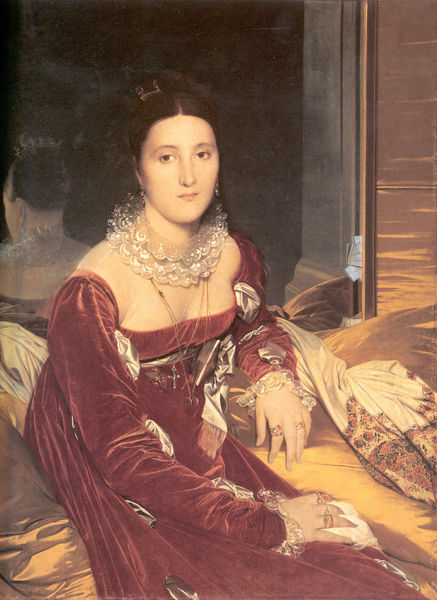
Titel: Madame Senonnes
Künstler: Jean Auguste Dominique Ingres
Standort: Nantes
Institution: Musée des Beaux-Arts
Schlagwörter: dunkel, gemälde, hand, haut, schatten, umhang, weiß, bäume, gelb, grün, ocker, sitzen, ausschnitt, braun, brust, busen, decolte, elegant, fenster, finger, frau, frisur, glas, grau, haar, hell, hintergrund, holz, kleid, licht, ohrring, raum, rücken, schmuck, schwarz, säule, zimmer, blick, dame, rot, tuch, beige, malerei, schleife, alt, jung, wand, augen, falten, gesicht, kragen, rahmen, samt, spitze, ärmel, bildnis, hals, halskrause, hände, portrait, porträt, spiegel, spiegelung, gold, haare, realismus, reich, sitzend, stoff, tücher, decke, schleifen, brosche, dekoltee, en face, frontal, krone, locken, perlen, prinzessin, renaissance, scheitel, rückenansicht, sofa, modell, halsband, spiegelbild, kette, hof, kissen, polster, tapete, dunkelrot, melancholie, bett, glatt, hochsteckfrisur, laken, rüschen, model, halsschmuck, ring, halskette, abendkleid, zettel, diwan, ringe, gemalt, kreuz, sitzecke, rückseite, scheibe, manschetten, liege, taschentuch, frontalansicht, anhänger, brief, durchsichtig, viktorianisch, herz, adelig, königin, bordeauxrot, spitzenmanschetten, gepolstert, empire, hofdame, englisch, dekolte, purpur, ingres, fenser, oel, decken, fester, collier, colier, geschmeide, sitzende frau, fingerringe, rau, samtkleid, schmucl, bild gemälde, duktusfrei, rigne, samtrobe, spiiegel, spiegelf, portä, roter samt, zarte spitze